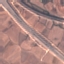
Land use / land cover: Highway